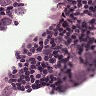
Metastatic tissue present: yes